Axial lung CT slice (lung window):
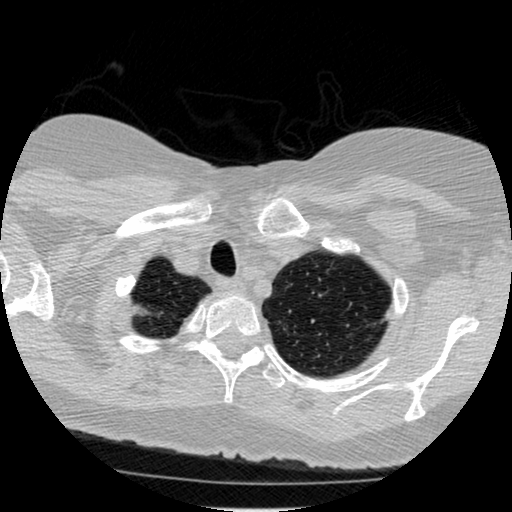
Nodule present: no